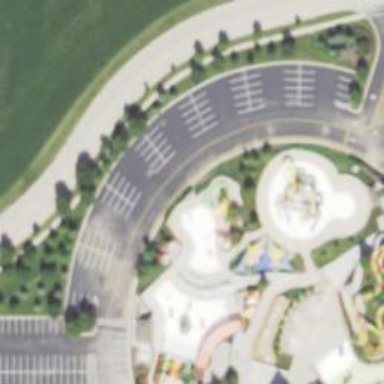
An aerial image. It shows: Water slide attraction.